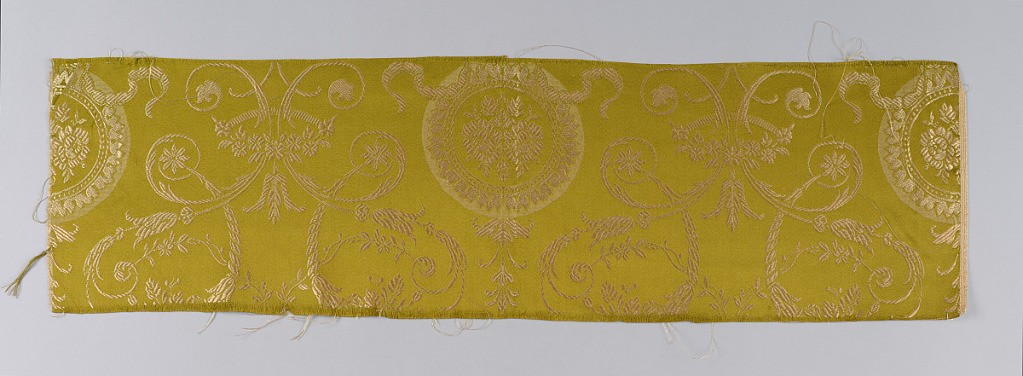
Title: Sample
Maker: Orinoka Mills, Philadelphia, Pennsylvania, USA
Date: ca. 1910
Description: Green/yellow warp with light orange weft forming flowers within medalions and arabesques